Question: I'm coding a simple application that I need to be portable (the user can just run it by clicking on the .exe without having to run a installer).
All the other questions on this subject that I found on StackOverflow wants to make .NET Framework "bundable" with the software, but I don't need that.
A workaround that I found is going to /bin/Debug on the project folder and use the .exe there, but that seems "wrong". Is there another way to make a software written in C# portable?
Thanks!
Okay, I'm really dumb and I asked all the wrong questions. However, your answers pointed me to the right direction. I wanted to know how to generate the .exe to send to my friends. What I had to do is change this to "Release" and press F6. I added this so if someone with the same "doubts" that I had can find the answer easly. Thanks!

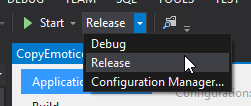
Answer: Going to bin/Debug and using the DLL there wrong.
Instead, build and copy the one from bin/Release.
If there's anything else inside the folder, though (except *.pdb), then beware. Your application might need those additional files. For example, the app.config.